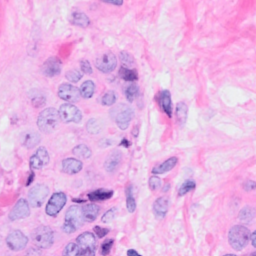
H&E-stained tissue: Breast